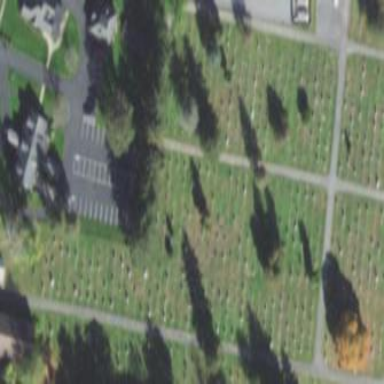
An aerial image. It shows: Cemetery.